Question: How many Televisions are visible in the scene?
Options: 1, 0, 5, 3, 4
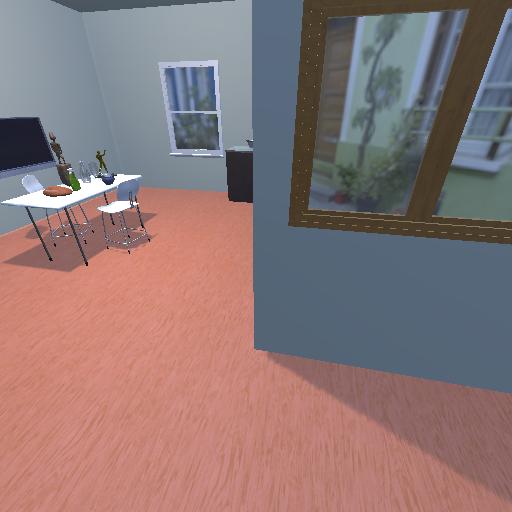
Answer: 1